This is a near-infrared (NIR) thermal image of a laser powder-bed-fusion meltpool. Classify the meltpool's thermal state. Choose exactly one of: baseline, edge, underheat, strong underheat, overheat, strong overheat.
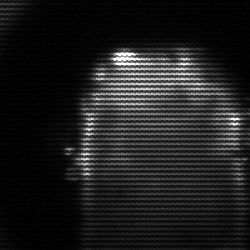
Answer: baseline